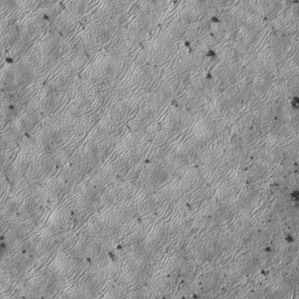
Label: frost